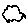
Label: cloud